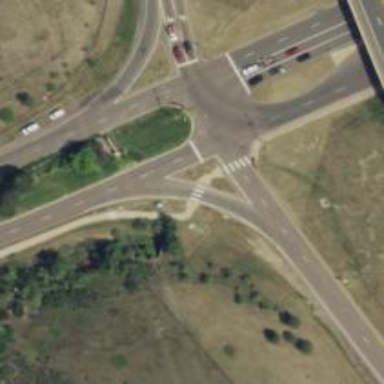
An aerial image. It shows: Cycleway with marked zebra crossing on asphalt surface.